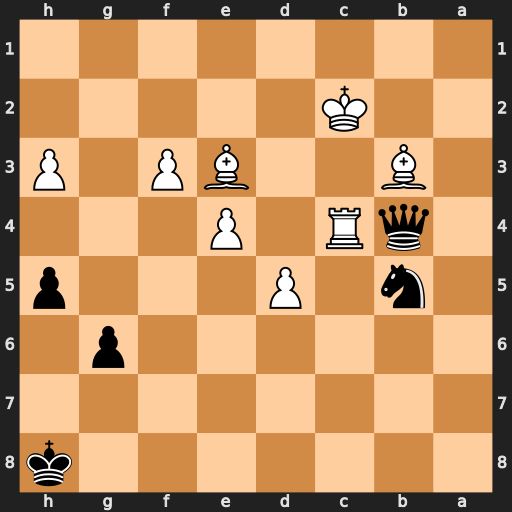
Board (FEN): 7k/8/6p1/1n1P3p/1qR1P3/1B2BP1P/2K5/8
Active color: b
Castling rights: -
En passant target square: -
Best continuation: Na3+ Kd3 Qxb3+